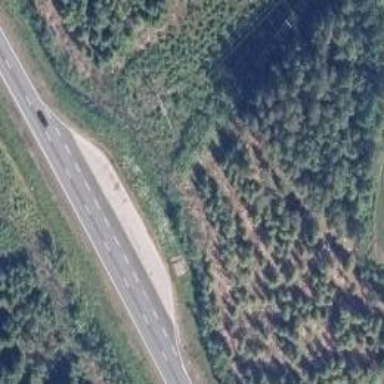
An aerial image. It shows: Rest area along the road.